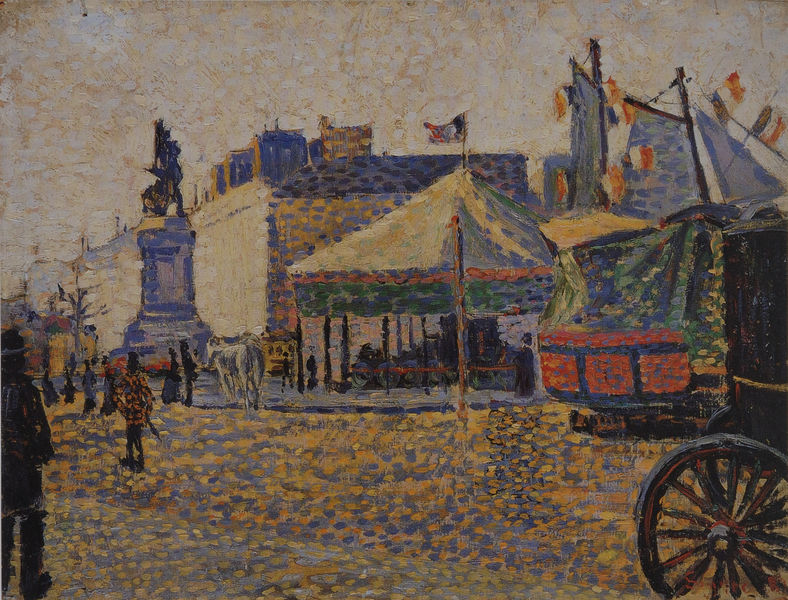
Titel: Place Clichy
Künstler: Paul Signac
Standort: New York (New York)
Institution: The Metropolitan Museum of Art
Schlagwörter: baum, blau, gemälde, himmel, mann, weiß, wolken, bäume, frauen, gelb, grün, impressionismus, menschen, ocker, stadt, abend, braun, bunt, frankreich, frau, grau, holz, laterne, licht, männer, orange, paris, schwarz, strasse, säule, dach, gebäude, haus, rot, weg, beige, menge, zylinder, sockel, bild, niederlande, schauen, häuser, gehen, figur, publikum, kontrast, boot, esel, karren, kinder, pferd, reiter, räder, schornstein, skulptur, statue, schiff, segel, ruhe, ecke, divisionismus, fahnen, fassade, pflaster, zuschauer, fahne, flagge, pointilismus, farben, leere, dächer, schornsteine, allee, weis, kutsche, markt, platz, speichen, rad, wagen, wagenrad, gäste, plastik, podest, striche, punkte, himmeö, denkmal, tupfen, zirkus, jahrmarkt, schimmel, wimpel, mensche, pinselstriche, marktplatz, seurat, signac, flaggen, objekt, gaul, standbild, zelt, zelte, monument, pointillismus, neoimpressionismus, farbpunkte, denkaml, ecje, fahrgeschäft, figut, karussel, karussell, reiterdenkmal, rummel, schillem, straßenzug, zeltdach, zirkuszelt, staute, karusell, kirmes, attraktion, manner, pflaser, nänner, plein aire, karrussell, kitsche, farblicjtmalerie, caroussel